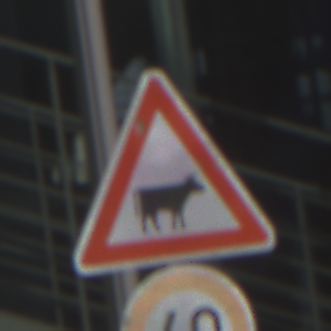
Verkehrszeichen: ViehtriebLinks
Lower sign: Geschwindigkeit60
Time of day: MorningAfternoon
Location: Outdoor (Urban)
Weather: PartlyCloudy
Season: NotSpecified
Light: Natural